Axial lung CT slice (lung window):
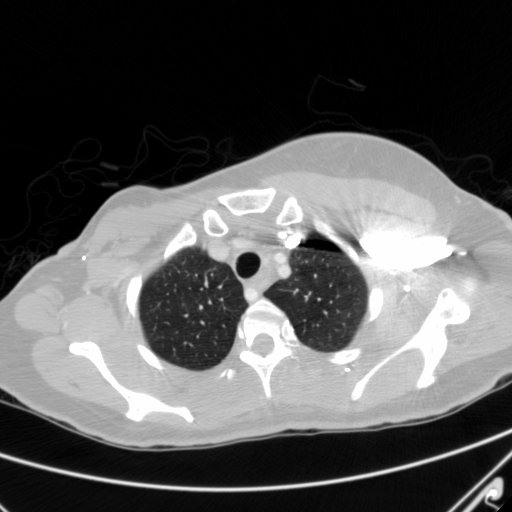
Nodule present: no